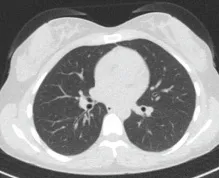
October, demonstrating a pattern interpreted as organizing pneumonia that initially progressed and then regressed after antiviral treatment.
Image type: radiology (ct)